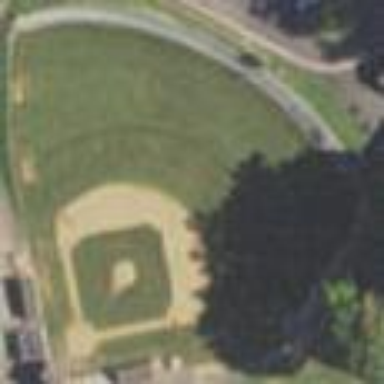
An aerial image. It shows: Baseball pitch for leisure land.